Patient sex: M
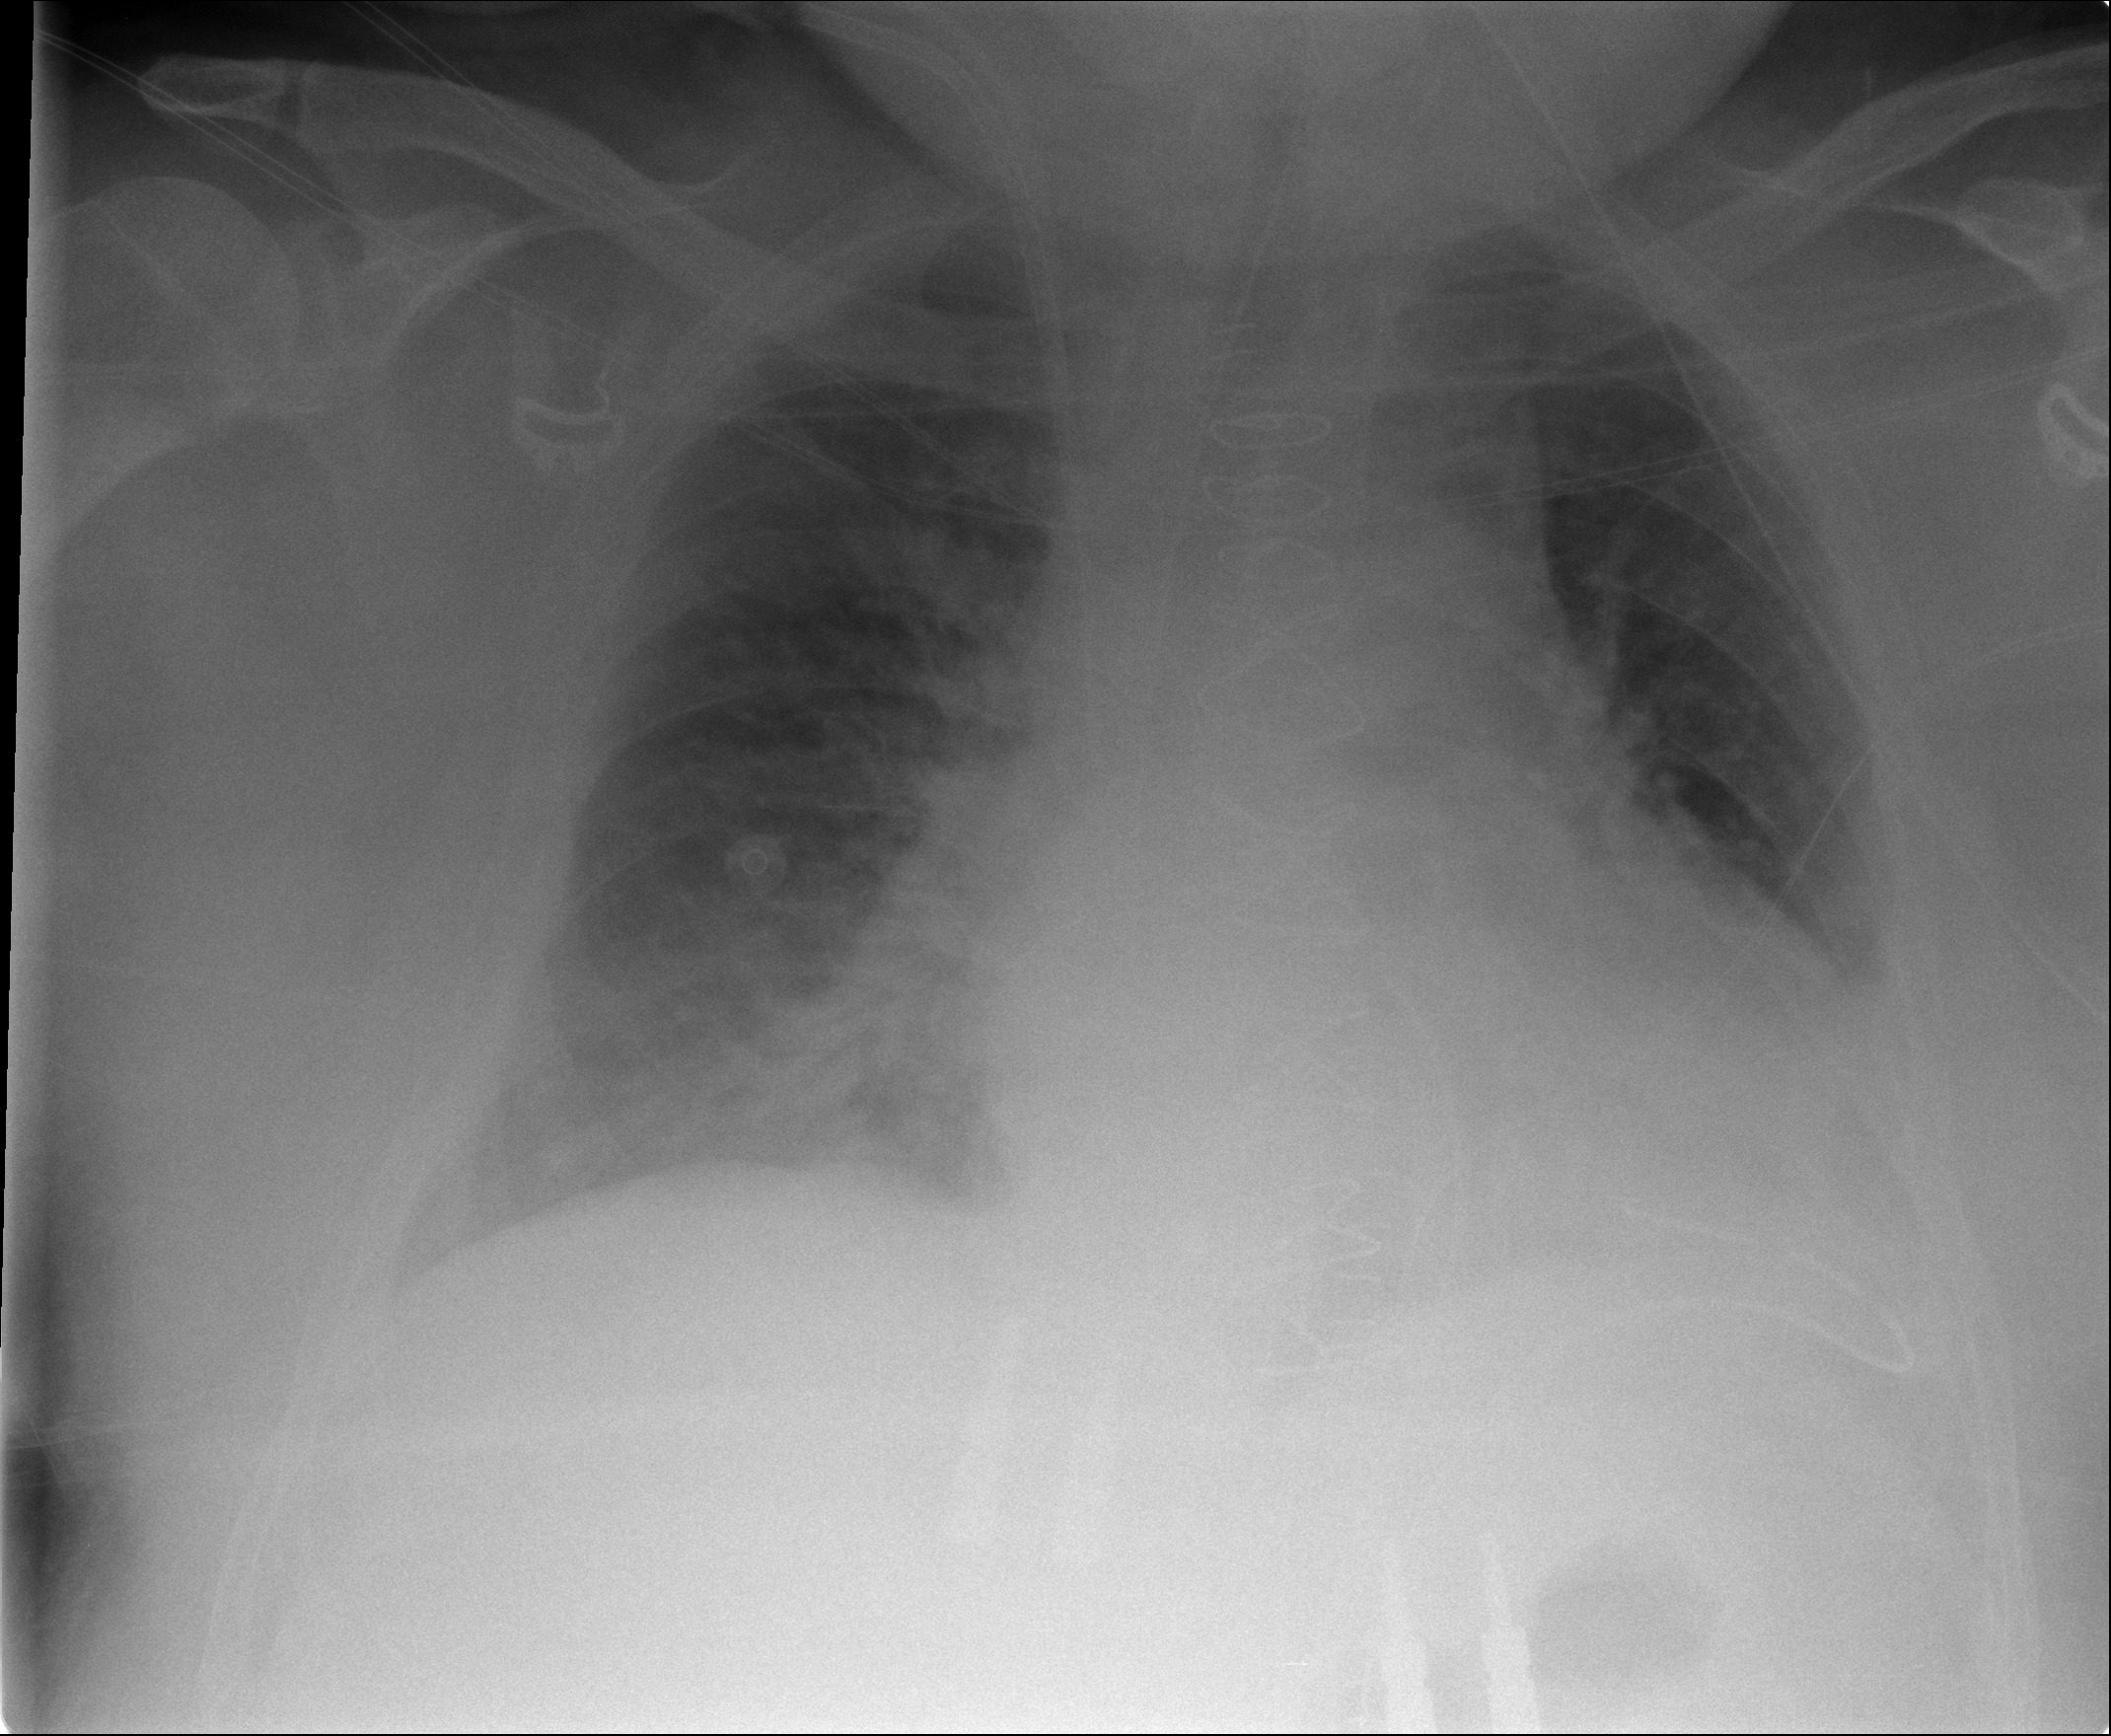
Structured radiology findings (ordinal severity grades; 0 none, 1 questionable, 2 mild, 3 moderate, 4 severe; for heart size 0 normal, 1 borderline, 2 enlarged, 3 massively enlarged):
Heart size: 2
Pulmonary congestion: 2
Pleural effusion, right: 1
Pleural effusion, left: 2
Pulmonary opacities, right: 3
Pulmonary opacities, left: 3
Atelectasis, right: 2
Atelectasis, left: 2